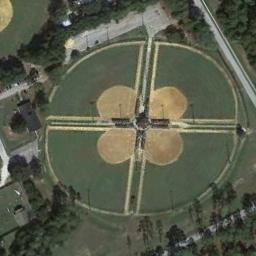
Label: baseball_diamond